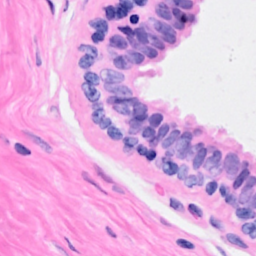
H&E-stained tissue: Breast